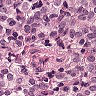
Metastatic tissue present: yes